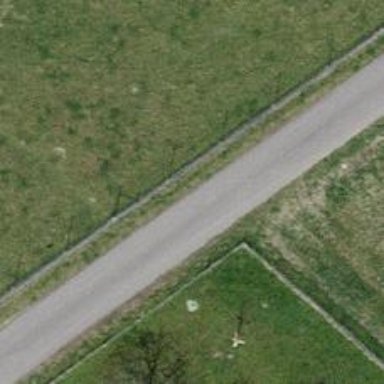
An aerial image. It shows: Unclassified paved road with grade 1 tracktype.